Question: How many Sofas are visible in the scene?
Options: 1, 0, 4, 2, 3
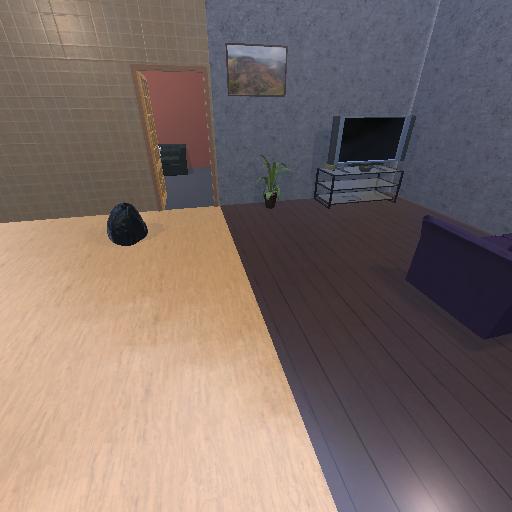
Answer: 1